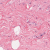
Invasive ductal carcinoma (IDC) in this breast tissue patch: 0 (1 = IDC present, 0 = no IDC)